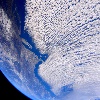
Label: cloud